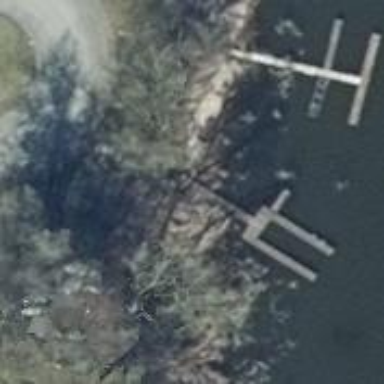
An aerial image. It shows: Man-made pier.